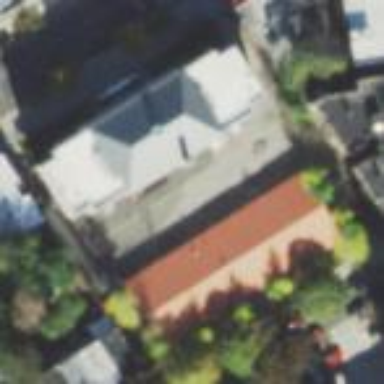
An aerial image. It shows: School.